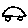
Label: car